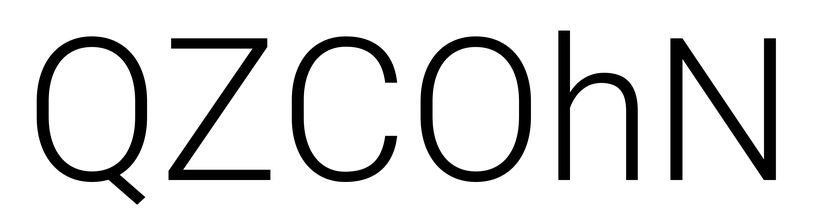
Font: Roboto_Light